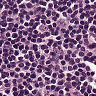
Metastatic tissue present: no